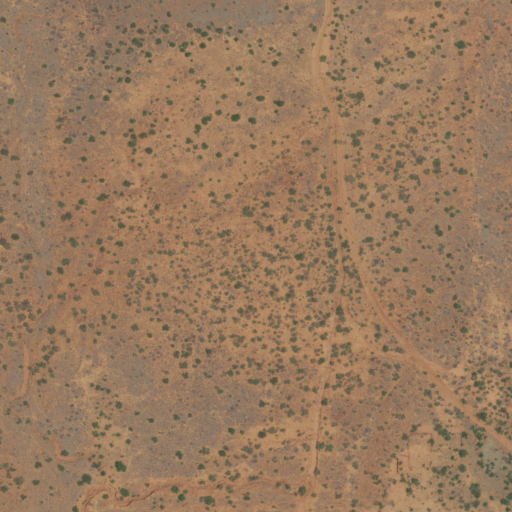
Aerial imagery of plain(s) in New Mexico named Ogle Flat containing only shrub